Question: I have a set of lines that define a W shape. On each line I have then defined a set of 'M' points that separated by a fixed width. Now I'd like to calculate the 'MxM' matrix of distances where the value of '(i,j)' contains the 'along-the-path-distance' between the points 'i' and 'j'.
Here is an of the 'along-the-path-distance' between two points.

How can I calculate this distance in Matlab?
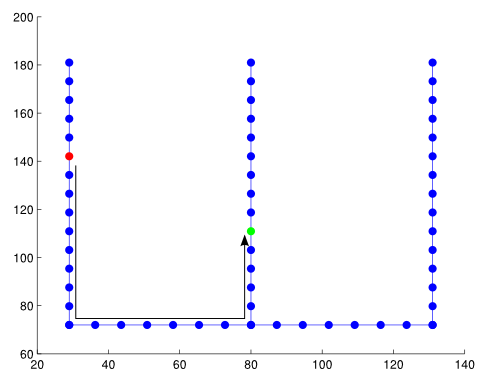
Answer: It mostly comes down to whether a simple algorithm that only works for this sort of shape is sufficient or if you'll need to also find the distance with different complex paths. If it's just this shape then it's rather trivial
Here the yHoriz is the y value of the horizontal line that connects the vertical lines and x and y I and J are the x and y values of the points i and j.
'''
distance= abs(yI - yHoriz) + abs(xJ-xI) + abs(yJ - yHoriz)
'''
You would need to check if the the points are on the same vertical line and just find the difference in their y values instead of the above value if they are on the same line.